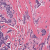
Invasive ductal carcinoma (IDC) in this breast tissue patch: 1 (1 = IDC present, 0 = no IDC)